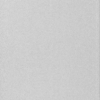
Label: dusty